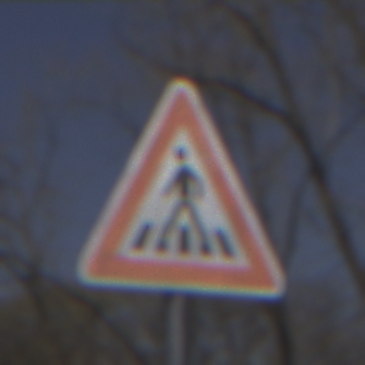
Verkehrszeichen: FussgaengerueberwegRechts
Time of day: Midday
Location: Outdoor (Nature)
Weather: Clear
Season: NotSpecified
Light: Natural